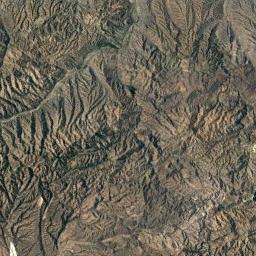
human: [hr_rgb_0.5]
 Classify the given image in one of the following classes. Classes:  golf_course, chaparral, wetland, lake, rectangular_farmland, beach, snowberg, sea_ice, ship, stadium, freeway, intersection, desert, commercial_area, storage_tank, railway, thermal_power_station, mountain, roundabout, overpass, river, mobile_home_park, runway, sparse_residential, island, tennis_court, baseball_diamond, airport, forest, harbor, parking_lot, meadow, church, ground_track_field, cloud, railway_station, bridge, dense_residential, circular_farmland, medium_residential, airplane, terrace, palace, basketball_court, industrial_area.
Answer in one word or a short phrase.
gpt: mountain